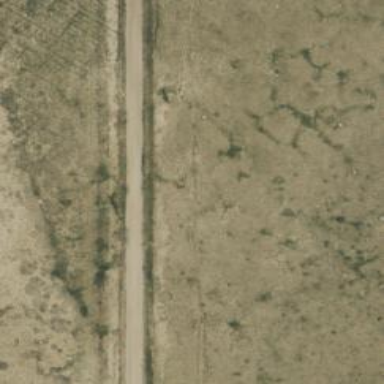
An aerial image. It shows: Unclassified road with grade1 track type.